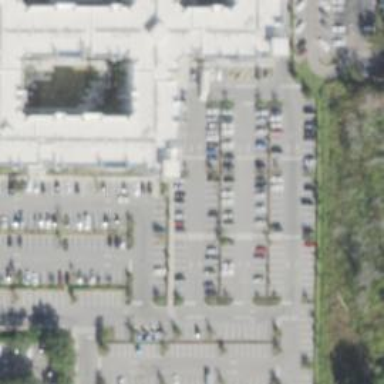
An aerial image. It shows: Parking space.